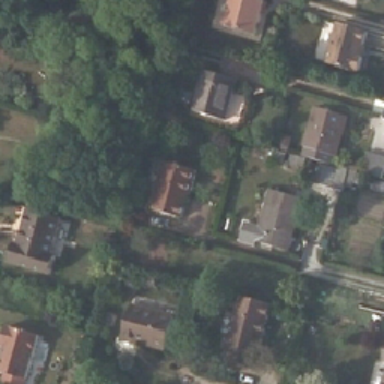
Some villas are scattered in this community and integrated with lush plants .